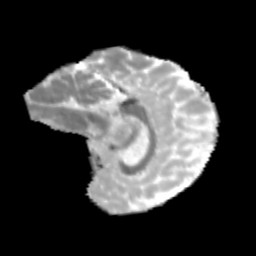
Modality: MD
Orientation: sagittal
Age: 13
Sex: male
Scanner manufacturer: siemens
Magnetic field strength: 3 T
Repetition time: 3.8 s
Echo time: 0.07 s